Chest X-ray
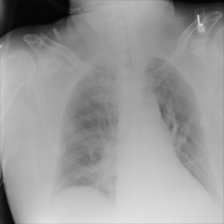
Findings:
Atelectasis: negative
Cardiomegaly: negative
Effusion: negative
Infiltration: negative
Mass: negative
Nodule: negative
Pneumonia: negative
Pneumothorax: negative
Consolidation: negative
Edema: negative
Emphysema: negative
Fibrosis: negative
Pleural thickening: negative
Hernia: negative